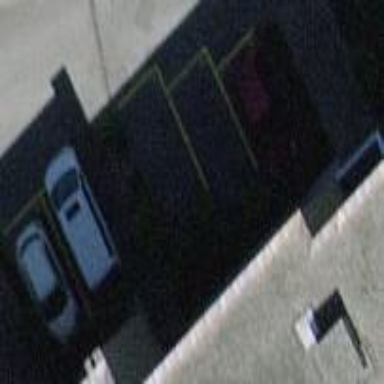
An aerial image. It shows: Street-side parking lot with asphalt surface.